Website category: auto
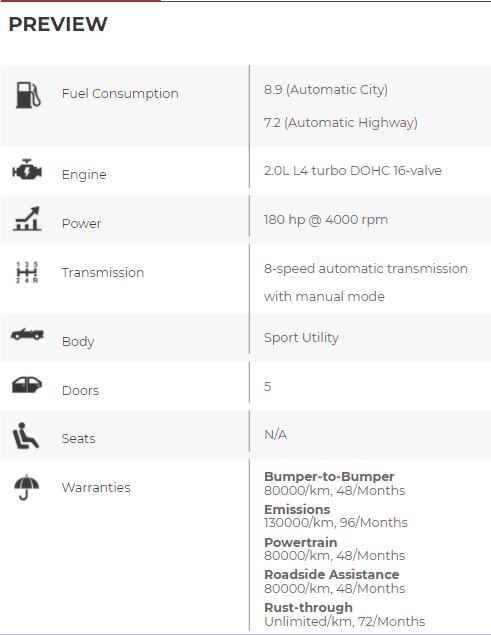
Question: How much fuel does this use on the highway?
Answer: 7.2 (Automatic Highway)

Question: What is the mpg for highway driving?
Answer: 7.2 (Automatic Highway)

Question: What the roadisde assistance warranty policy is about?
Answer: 80000/km, 48/Months

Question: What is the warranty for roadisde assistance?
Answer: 80000/km, 48/Months

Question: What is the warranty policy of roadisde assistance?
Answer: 80000/km, 48/Months

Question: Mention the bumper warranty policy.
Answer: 80000/km, 48/Months

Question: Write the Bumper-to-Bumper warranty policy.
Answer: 80000/km, 48/Months

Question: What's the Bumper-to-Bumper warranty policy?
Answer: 80000/km, 48/Months

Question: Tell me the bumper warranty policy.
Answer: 80000/km, 48/Months

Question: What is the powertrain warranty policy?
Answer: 80000/km, 48/Months

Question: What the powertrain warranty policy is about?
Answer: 80000/km, 48/Months

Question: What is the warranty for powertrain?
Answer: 80000/km, 48/Months